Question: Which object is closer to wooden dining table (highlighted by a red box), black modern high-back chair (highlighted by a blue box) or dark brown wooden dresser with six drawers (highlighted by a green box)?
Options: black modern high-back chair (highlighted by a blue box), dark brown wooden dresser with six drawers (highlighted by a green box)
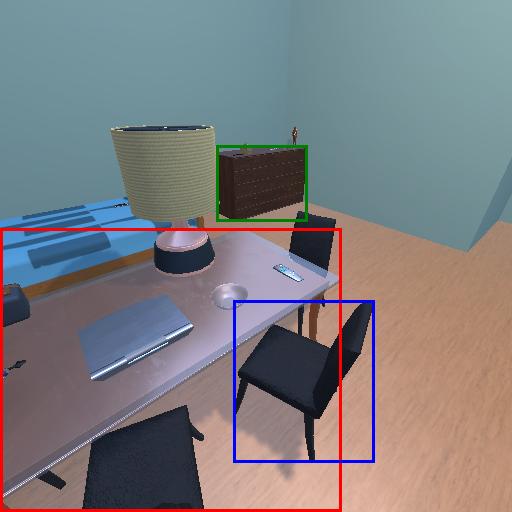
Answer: black modern high-back chair (highlighted by a blue box)